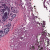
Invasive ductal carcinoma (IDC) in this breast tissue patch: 0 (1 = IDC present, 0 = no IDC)